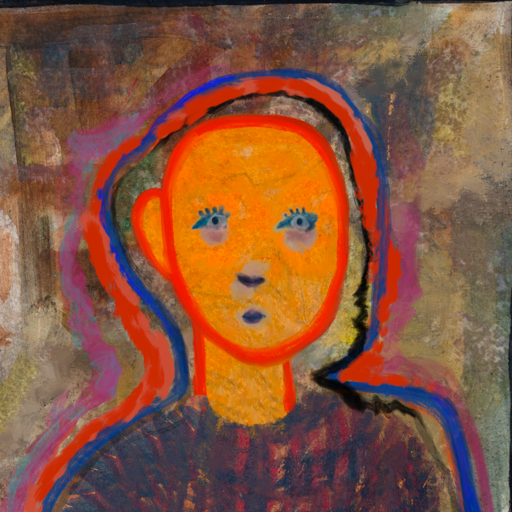
Background: Mosgoul, Head And Neck Front: Sisters, Face Front: Hill_Girl, Bust: In_The_Sun, Hair Front: Experience, Head Accessory: Blank, Second Necklace: Blank, Necklace: Blank, Baby: Blank